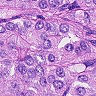
Metastatic tissue present: yes